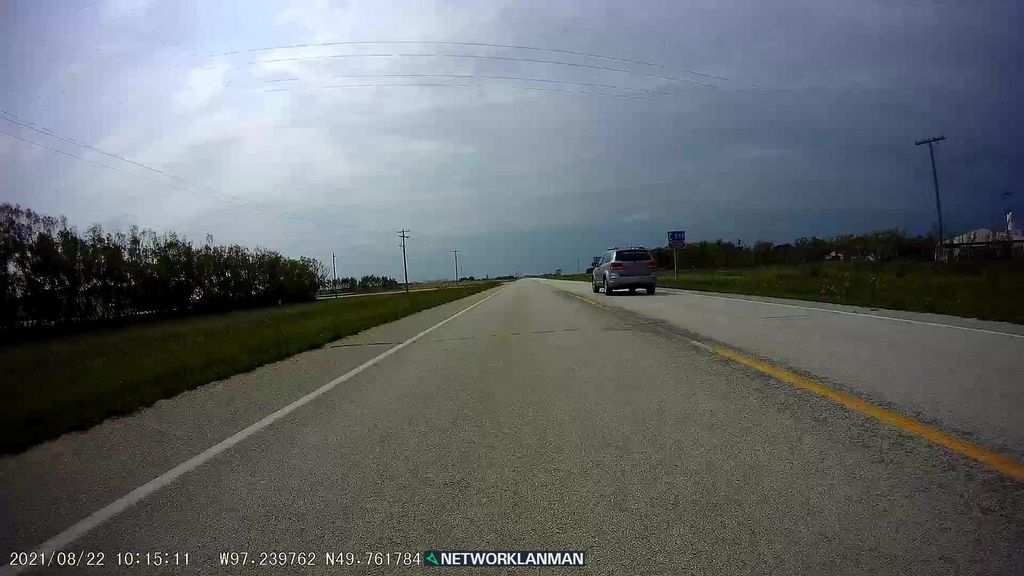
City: winnipeg